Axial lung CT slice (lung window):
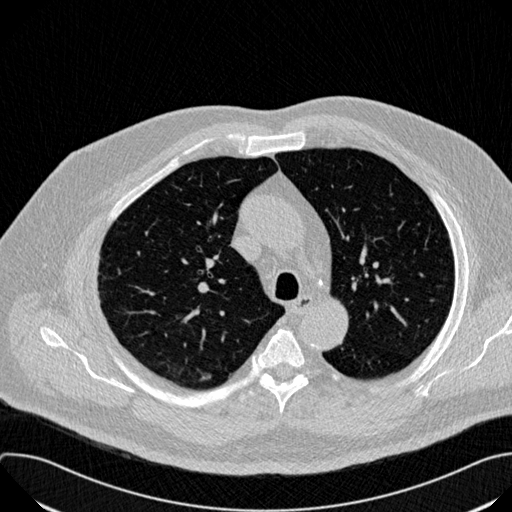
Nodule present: no